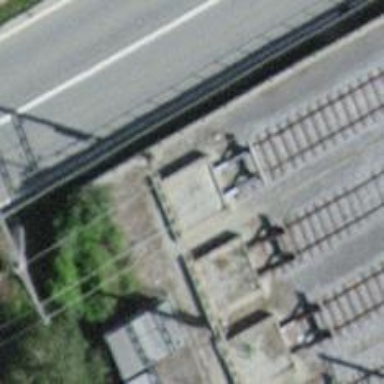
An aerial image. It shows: Railway buffer stop.